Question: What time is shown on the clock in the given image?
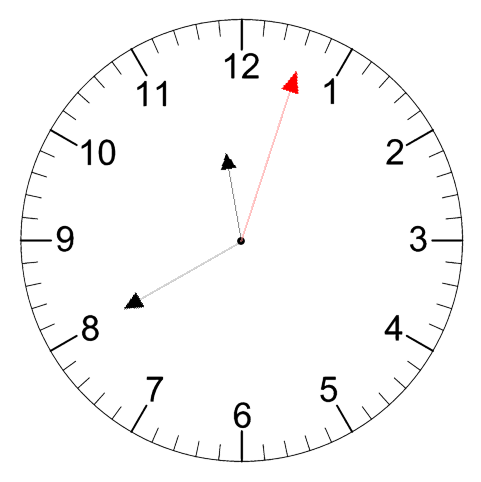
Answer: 11:40:03